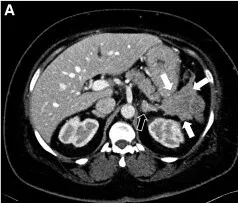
Contrast-enhanced abdomen CT in the axial.
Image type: radiology (ct)